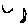
Label: moon